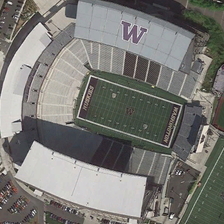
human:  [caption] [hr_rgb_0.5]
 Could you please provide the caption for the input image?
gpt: a football field is in a stadium with a parking lot .

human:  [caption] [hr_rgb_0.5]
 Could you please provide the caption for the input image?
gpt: a football field is in a stadium with a parking lot .

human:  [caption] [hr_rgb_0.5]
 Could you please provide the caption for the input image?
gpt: the bird's nest stadium is surrounded by vegetation regularly .

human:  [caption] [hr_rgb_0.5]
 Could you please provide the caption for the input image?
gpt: red and green football fields are in the middle of the stadium .

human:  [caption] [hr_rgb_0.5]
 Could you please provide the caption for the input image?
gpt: the bird's nest stadium is surrounded by vegetation regularly .